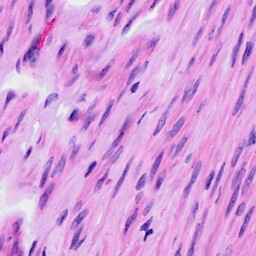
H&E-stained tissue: Ovarian